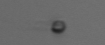
Label: nanoplankton_mix